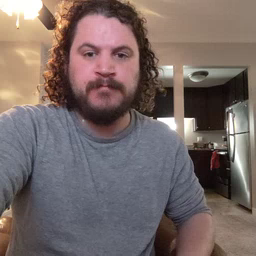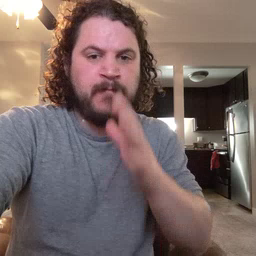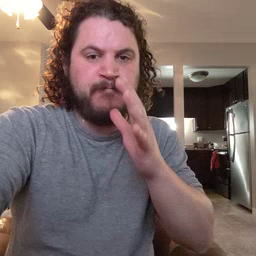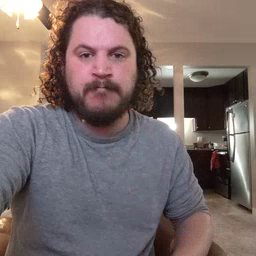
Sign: mom